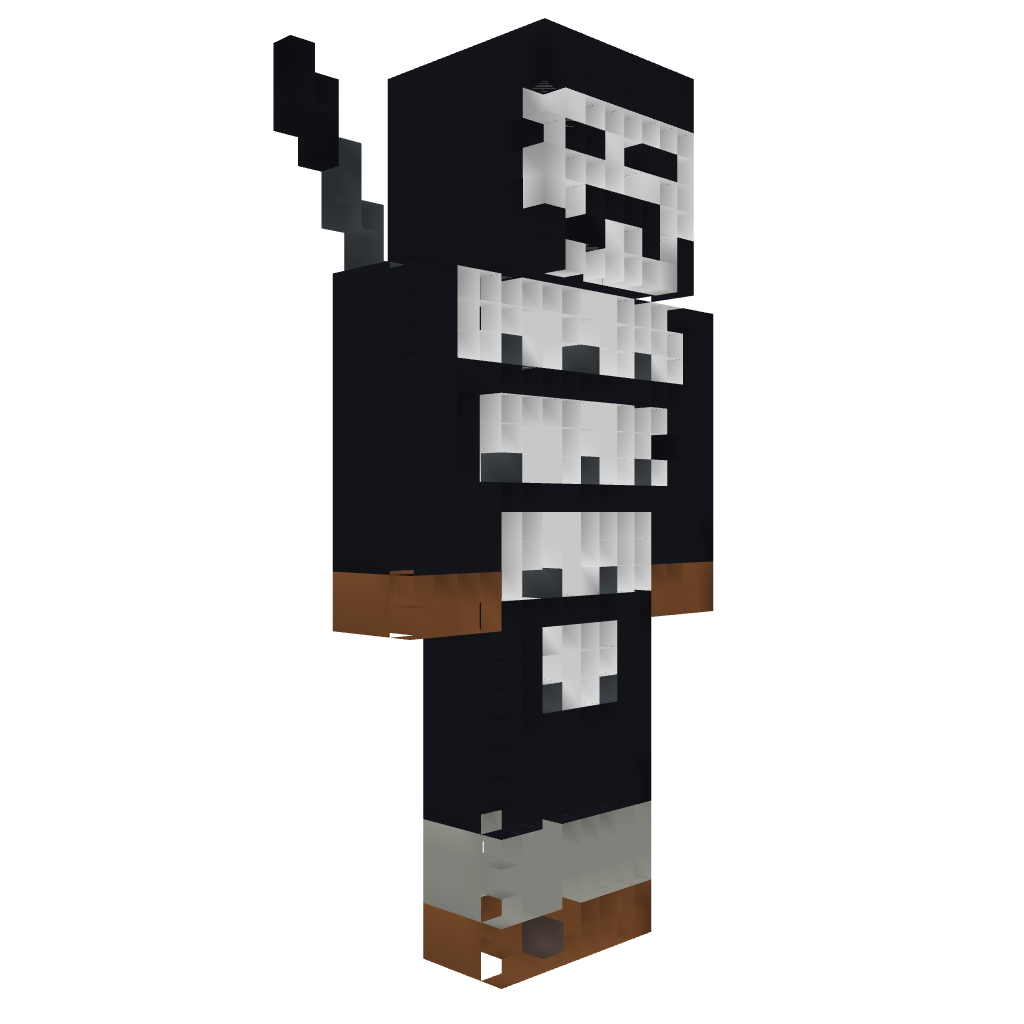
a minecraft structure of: Immortal Statue